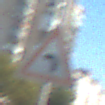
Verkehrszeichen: KurveLinks
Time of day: Midday
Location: Outdoor (Urban)
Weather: Clear
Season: NotSpecified
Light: Natural